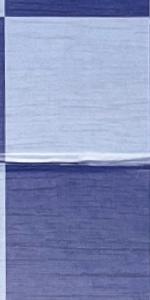
Label: Empty